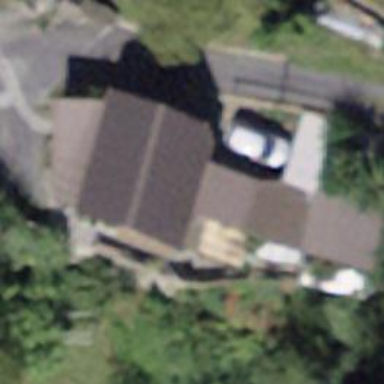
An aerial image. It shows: Shed building.